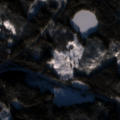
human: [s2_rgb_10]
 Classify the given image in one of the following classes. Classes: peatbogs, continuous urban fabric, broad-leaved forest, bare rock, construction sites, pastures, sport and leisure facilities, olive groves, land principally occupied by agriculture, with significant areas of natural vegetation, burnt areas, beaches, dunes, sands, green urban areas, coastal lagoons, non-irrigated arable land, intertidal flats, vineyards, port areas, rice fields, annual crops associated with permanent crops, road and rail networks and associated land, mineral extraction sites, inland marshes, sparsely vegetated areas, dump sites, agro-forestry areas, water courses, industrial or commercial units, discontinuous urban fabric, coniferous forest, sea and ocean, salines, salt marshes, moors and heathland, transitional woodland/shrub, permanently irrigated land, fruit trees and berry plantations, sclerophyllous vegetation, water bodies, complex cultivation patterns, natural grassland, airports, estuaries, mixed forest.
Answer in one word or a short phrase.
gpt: coniferous forest, mixed forest, transitional woodland/shrub